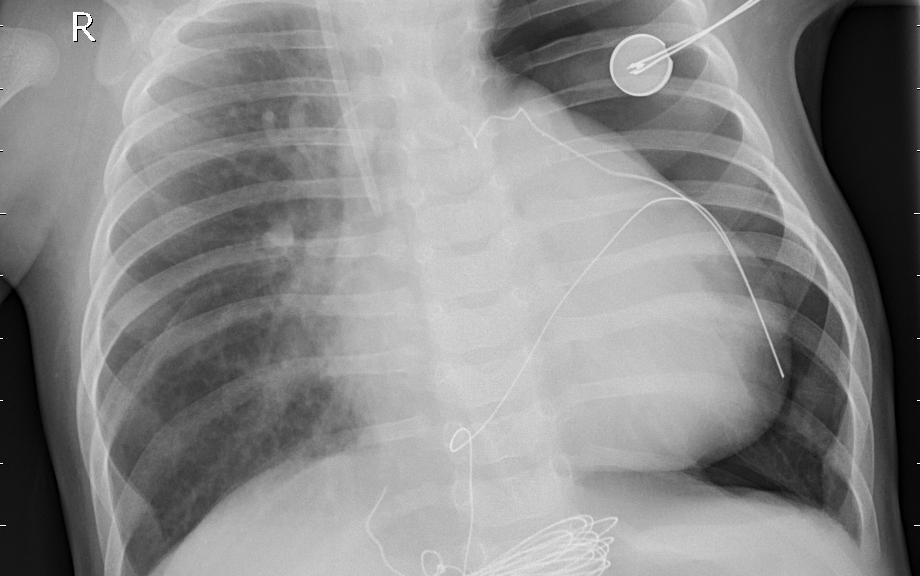
Diagnosis: PNEUMONIA